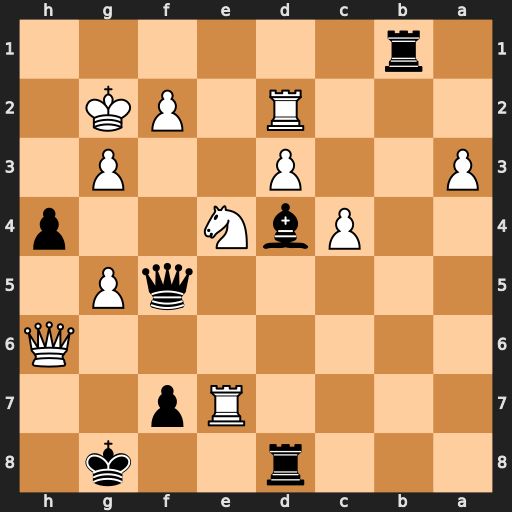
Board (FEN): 3r2k1/4Rp2/7Q/5qP1/2PbN2p/P2P2P1/3R1PK1/1r6
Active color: b
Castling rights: -
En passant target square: -
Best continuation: h3+ Qxh3 Rg1+ Kxg1 Qxh3